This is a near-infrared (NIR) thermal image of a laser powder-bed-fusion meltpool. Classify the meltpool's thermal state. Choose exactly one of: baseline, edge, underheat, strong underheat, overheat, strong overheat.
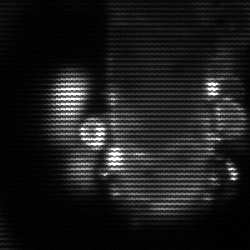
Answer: strong underheat